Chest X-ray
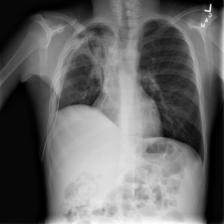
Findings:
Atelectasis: negative
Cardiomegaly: negative
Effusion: negative
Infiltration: negative
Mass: negative
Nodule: negative
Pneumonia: negative
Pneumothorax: positive
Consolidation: negative
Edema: negative
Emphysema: negative
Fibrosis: negative
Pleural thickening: negative
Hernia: negative